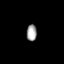
Tissue: lung
Cell type: Epithelial cells
Senescence score: 0.1321
Nuclear area (px): 167
Mean DAPI intensity: 161.701